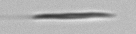
Label: fiber